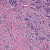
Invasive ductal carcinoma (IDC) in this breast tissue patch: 1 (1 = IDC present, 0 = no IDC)